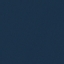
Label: SeaLake